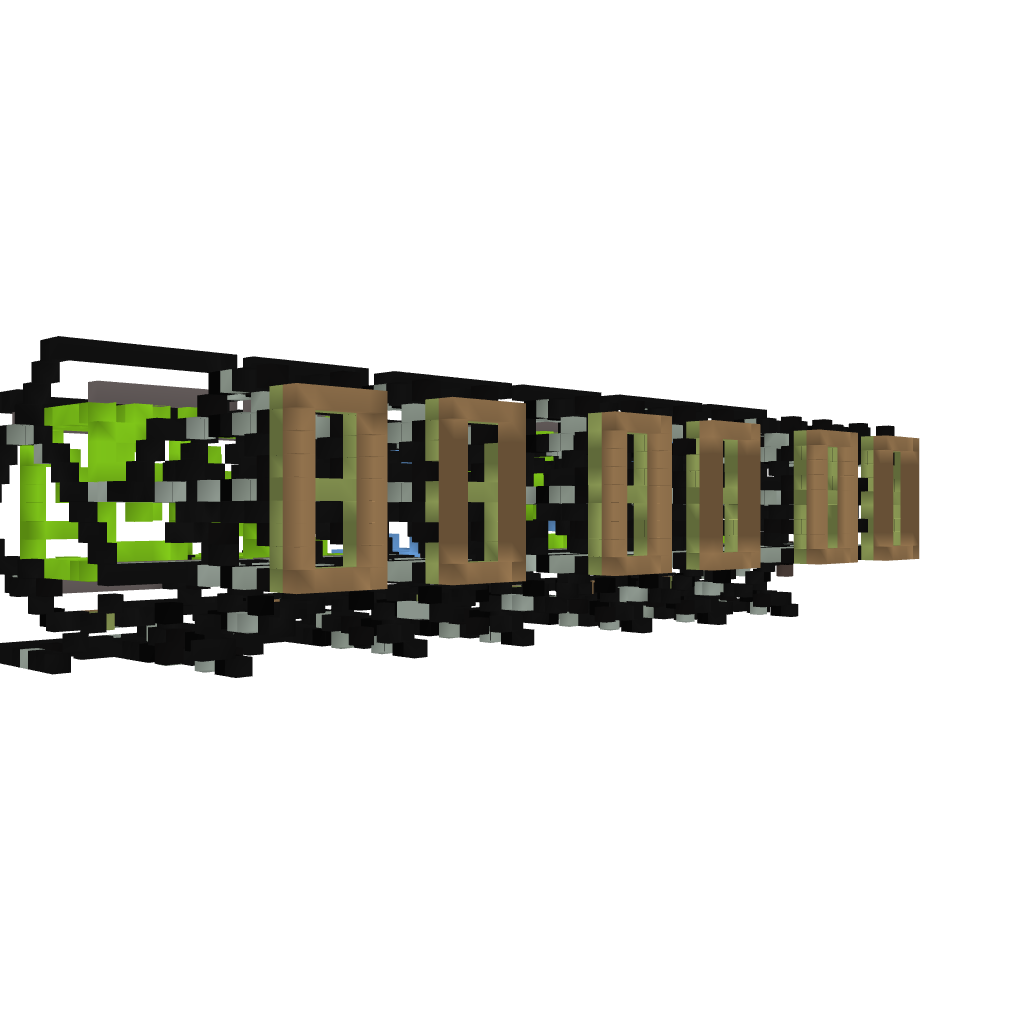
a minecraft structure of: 99 Hour Stopwatch w/ Reset